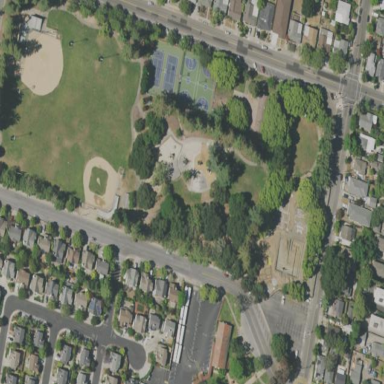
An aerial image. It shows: Park.